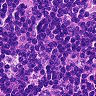
Metastatic tissue present: no